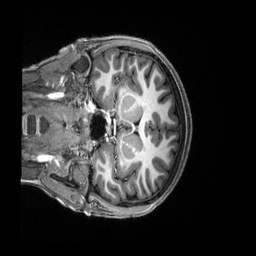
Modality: T1w
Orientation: coronal
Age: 20
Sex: female
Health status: healthy
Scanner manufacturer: siemens
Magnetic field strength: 3 T
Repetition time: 2.5 s
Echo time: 0.00222 s